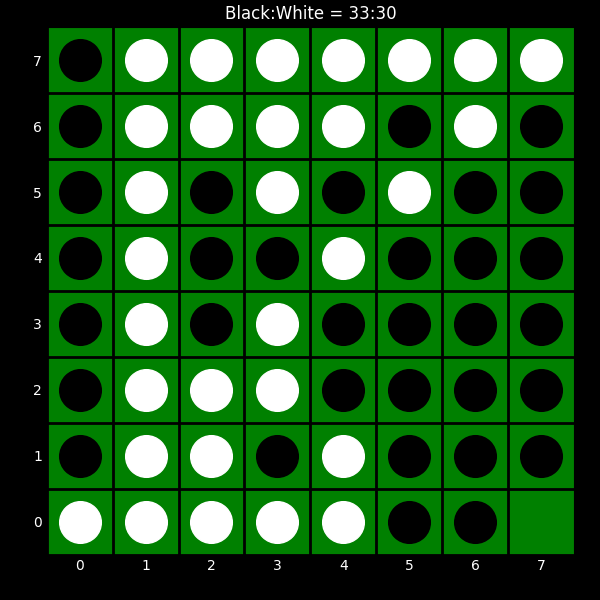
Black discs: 33
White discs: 30